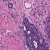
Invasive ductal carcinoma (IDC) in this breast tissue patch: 1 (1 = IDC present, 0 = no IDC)